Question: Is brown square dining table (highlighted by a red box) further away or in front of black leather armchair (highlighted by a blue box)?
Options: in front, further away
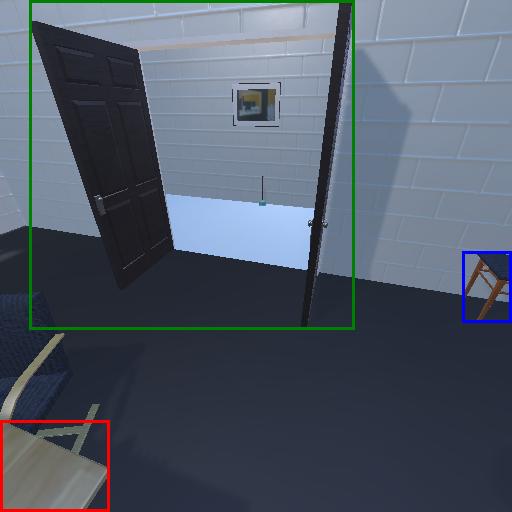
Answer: in front